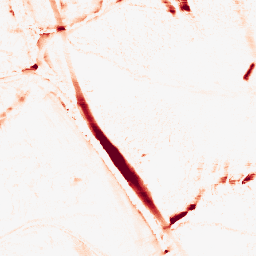
Category: morphological
Decomposition family: morphological_ellipse
Decomposition parameters: operation: opening
width: 10
height: 20
Upsampling method: lanczos
Upsampling parameters: scale: 8
Upsampling scale: 8